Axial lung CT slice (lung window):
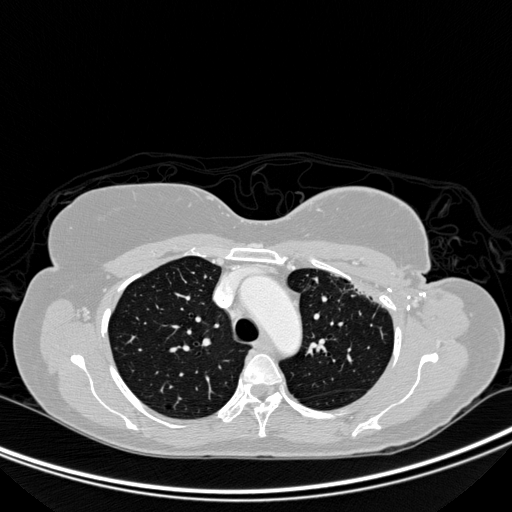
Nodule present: no